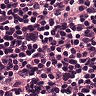
Metastatic tissue present: yes